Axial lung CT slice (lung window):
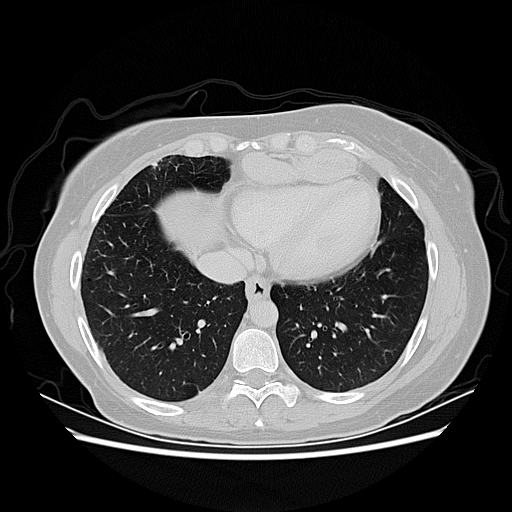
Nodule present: no